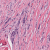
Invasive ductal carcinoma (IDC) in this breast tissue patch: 1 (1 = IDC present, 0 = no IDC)